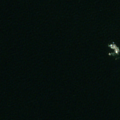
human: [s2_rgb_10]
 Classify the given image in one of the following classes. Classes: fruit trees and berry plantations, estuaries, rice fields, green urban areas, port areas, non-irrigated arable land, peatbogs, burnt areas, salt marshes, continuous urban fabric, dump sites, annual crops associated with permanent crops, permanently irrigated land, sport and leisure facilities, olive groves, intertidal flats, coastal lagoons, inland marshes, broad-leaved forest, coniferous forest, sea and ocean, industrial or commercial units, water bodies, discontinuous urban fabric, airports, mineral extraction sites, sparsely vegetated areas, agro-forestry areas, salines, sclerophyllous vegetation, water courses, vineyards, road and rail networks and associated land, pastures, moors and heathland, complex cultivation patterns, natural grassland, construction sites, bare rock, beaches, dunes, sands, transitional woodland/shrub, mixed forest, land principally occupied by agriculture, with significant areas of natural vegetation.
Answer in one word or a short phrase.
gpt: sea and ocean